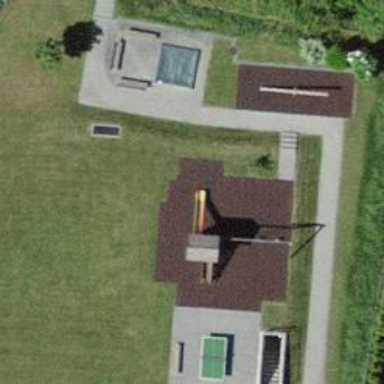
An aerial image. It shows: Playground area for leisure land.